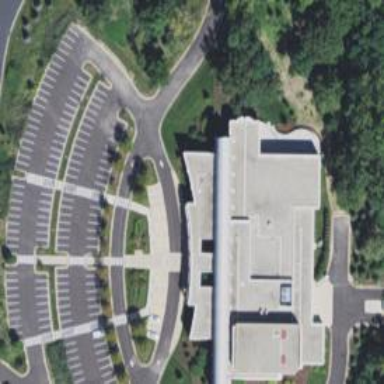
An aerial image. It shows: Commercial building.